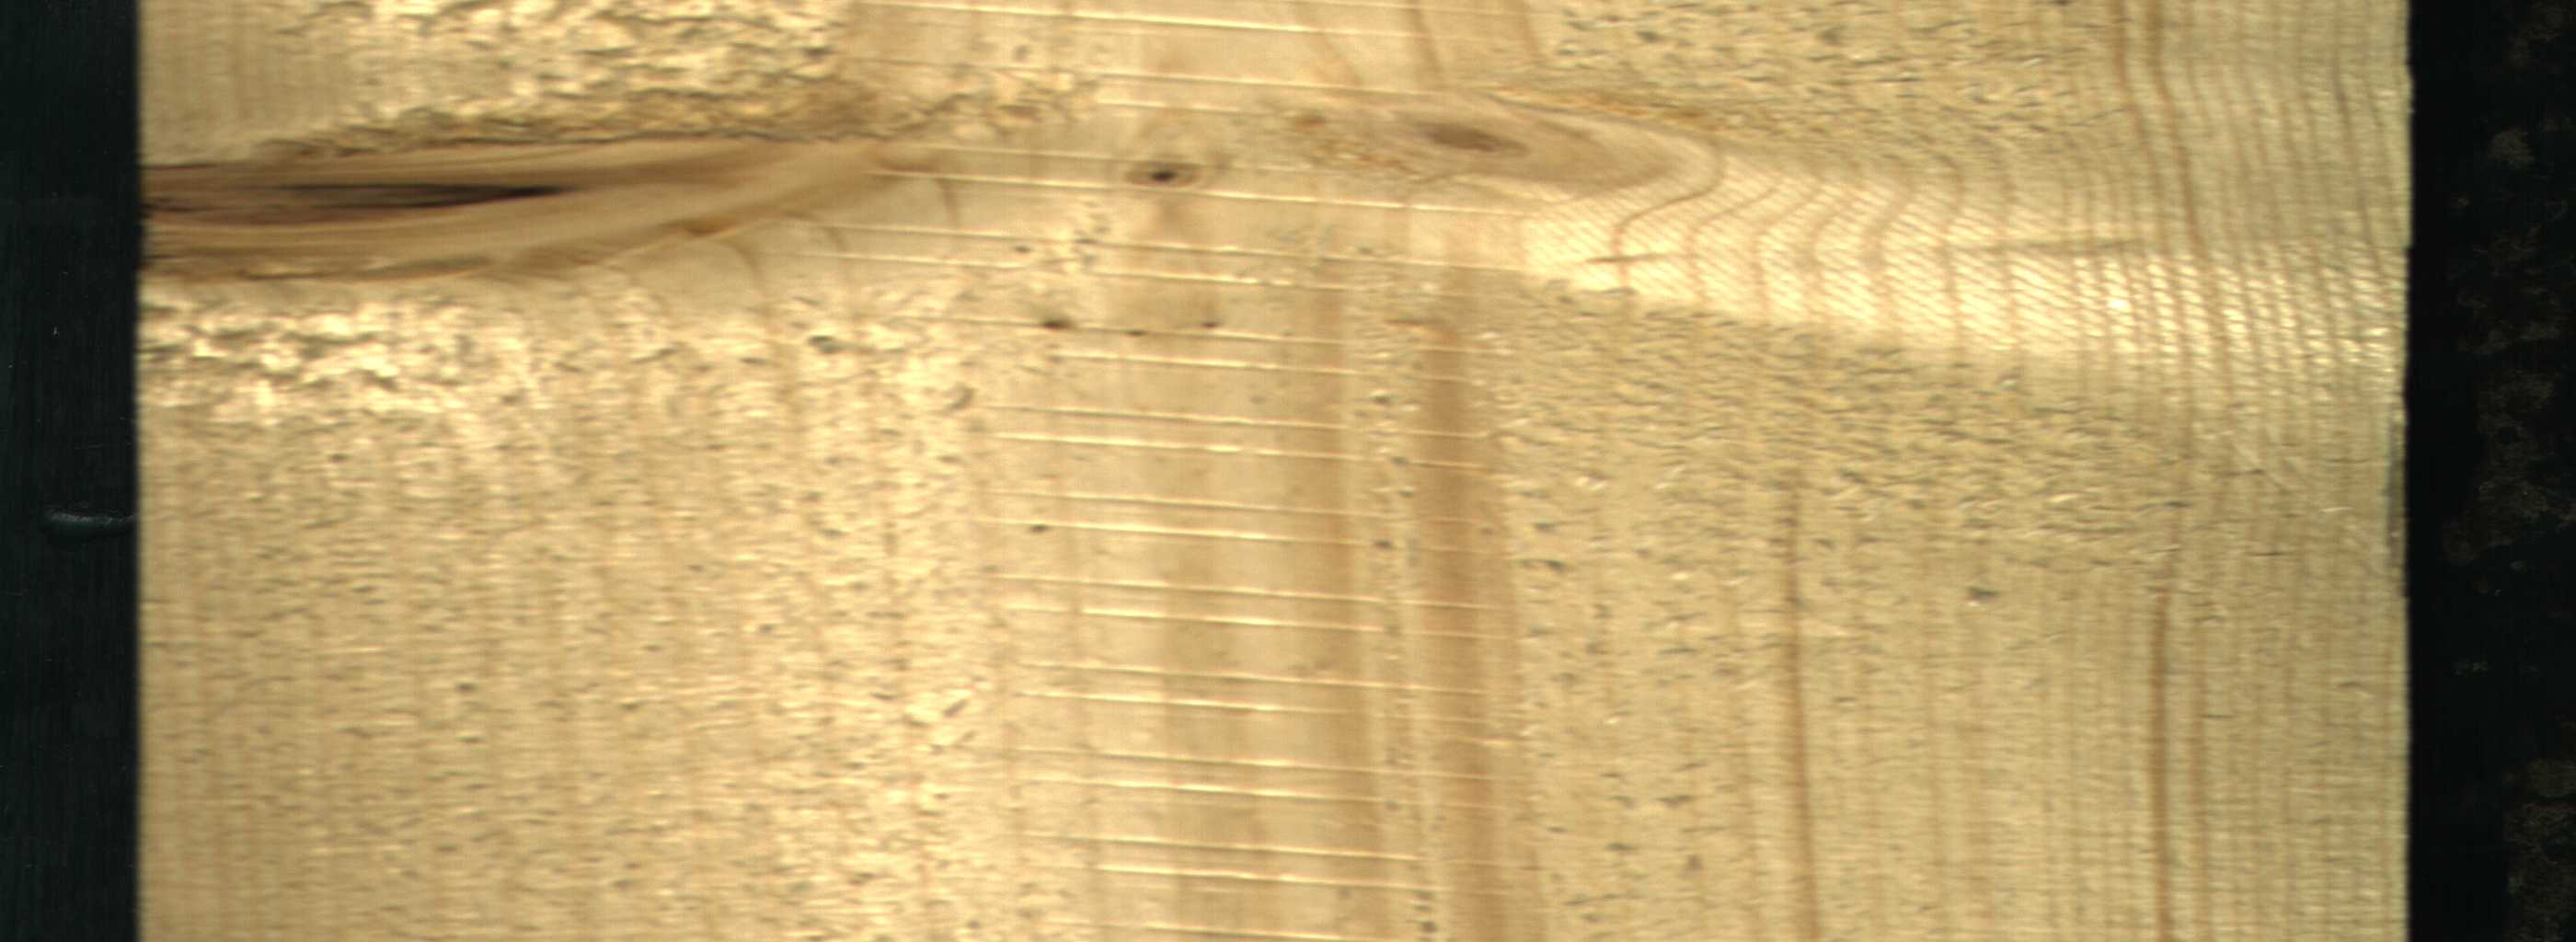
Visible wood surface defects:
Dead_Knot
Live_Knot
Live_Knot